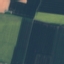
Label: AnnualCrop